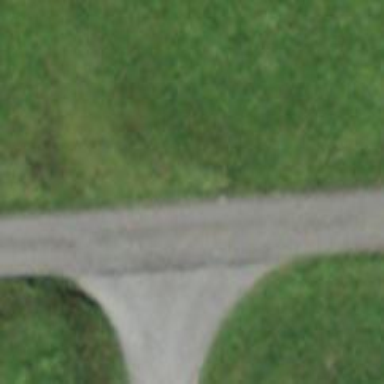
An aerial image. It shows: Well-maintained track road of grade 1.